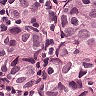
Metastatic tissue present: yes